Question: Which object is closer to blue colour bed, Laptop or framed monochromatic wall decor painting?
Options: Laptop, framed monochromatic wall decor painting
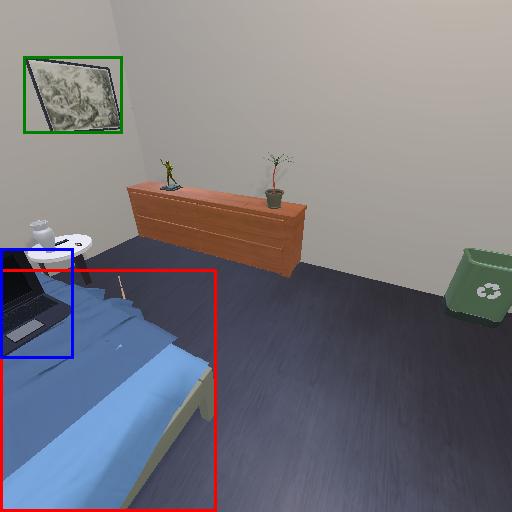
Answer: Laptop